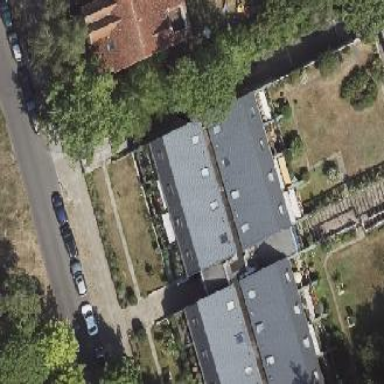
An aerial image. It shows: Building with gabled roof and skillion shape.